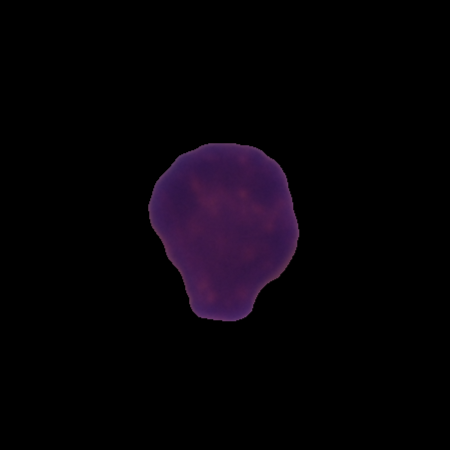
Label: healthy